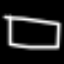
Label: square